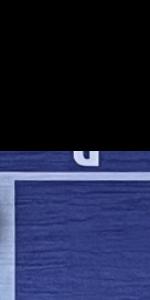
Label: Empty